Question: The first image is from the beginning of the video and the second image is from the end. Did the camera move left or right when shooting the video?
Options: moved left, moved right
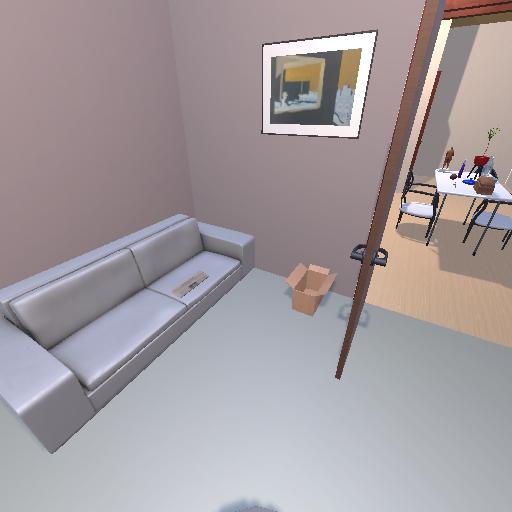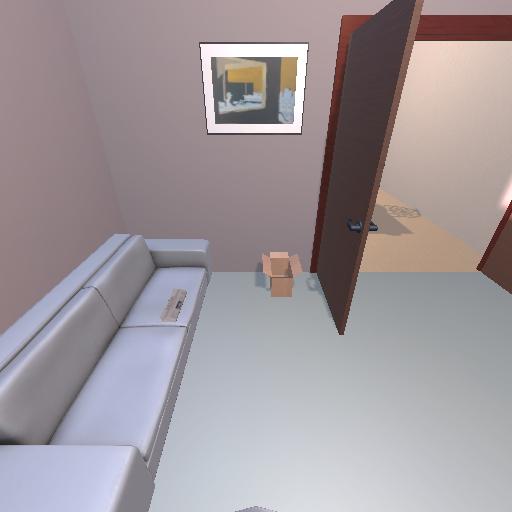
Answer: moved left